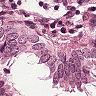
Metastatic tissue present: yes